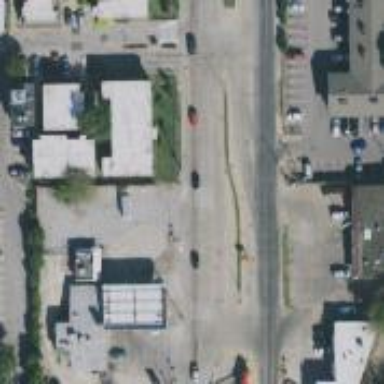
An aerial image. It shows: Secondary road with separate sidewalks.